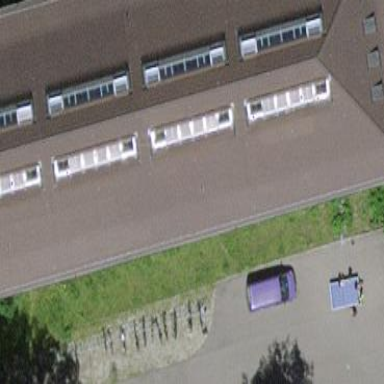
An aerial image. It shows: School building.